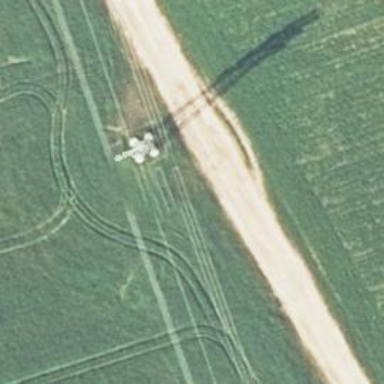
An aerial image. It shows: Power tower.